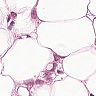
Metastatic tissue present: yes